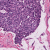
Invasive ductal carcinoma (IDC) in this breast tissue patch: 0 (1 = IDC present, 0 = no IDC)